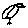
Label: bird